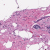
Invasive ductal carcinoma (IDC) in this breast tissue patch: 0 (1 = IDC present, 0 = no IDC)